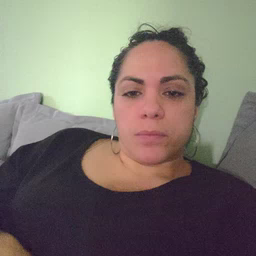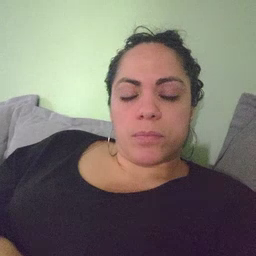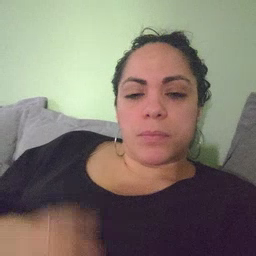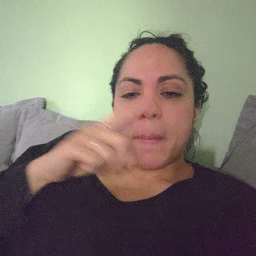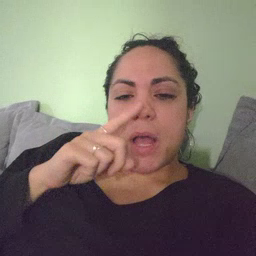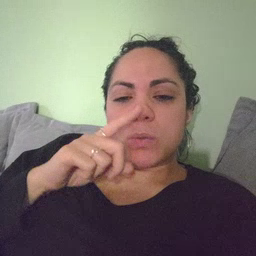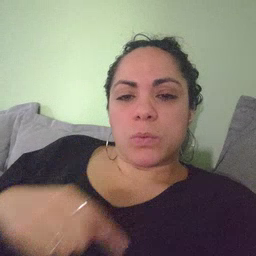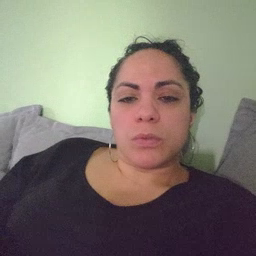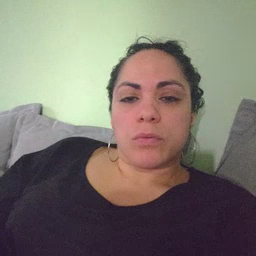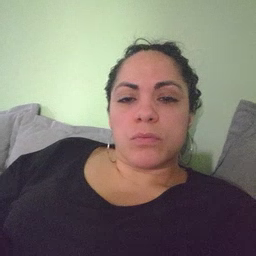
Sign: mouse